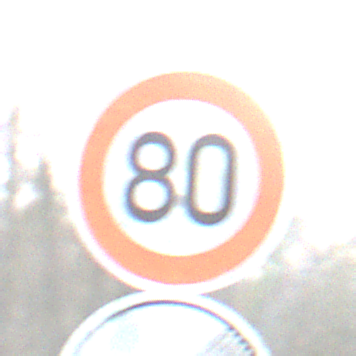
Verkehrszeichen: Geschwindigkeit80
Zusatzzeichen unten: EndeUeberholverbot
Umgebung: Outdoor, Nature
Tageszeit: MorningAfternoon
Wetter: PartlyCloudy
Licht: Natural
Jahreszeit: NotSpecified
Kontrast: HighContrast